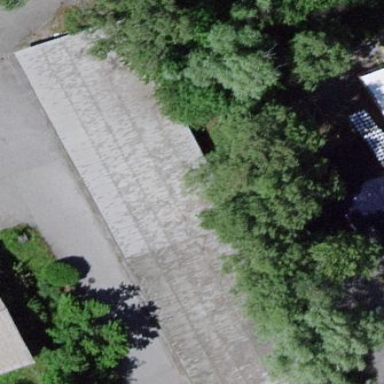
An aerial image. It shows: View of roof of building.